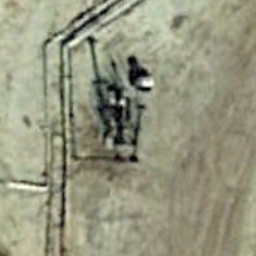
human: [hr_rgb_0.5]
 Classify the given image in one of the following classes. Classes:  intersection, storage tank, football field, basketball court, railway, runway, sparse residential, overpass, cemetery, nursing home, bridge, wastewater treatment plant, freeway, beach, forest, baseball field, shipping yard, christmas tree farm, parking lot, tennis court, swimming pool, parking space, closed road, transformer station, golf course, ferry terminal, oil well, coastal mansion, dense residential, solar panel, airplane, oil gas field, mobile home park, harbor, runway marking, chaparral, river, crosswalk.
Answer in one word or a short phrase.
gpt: oil well